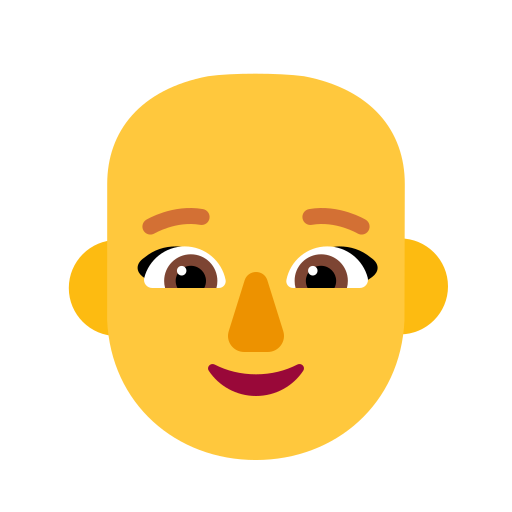
woman bald flat default